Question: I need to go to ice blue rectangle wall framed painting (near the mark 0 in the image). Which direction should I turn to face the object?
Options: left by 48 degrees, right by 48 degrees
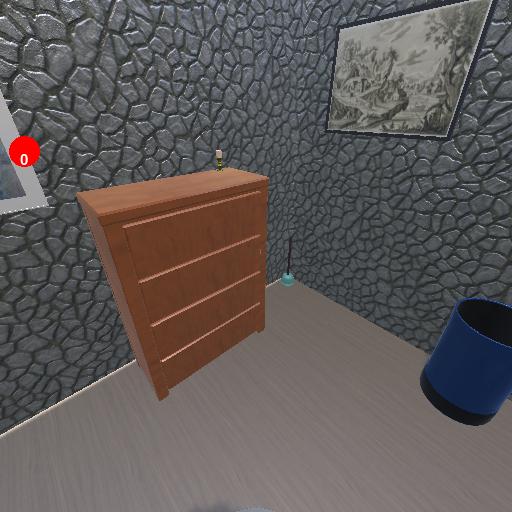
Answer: left by 48 degrees